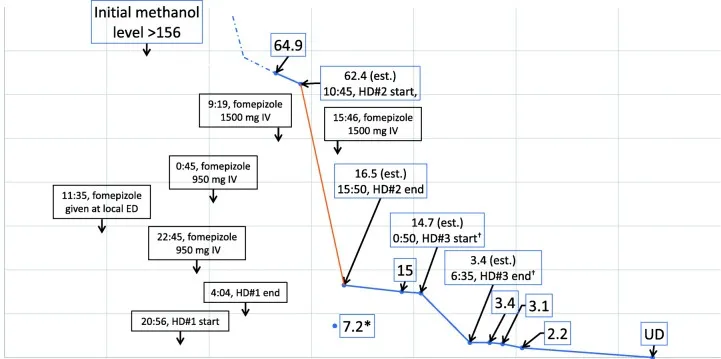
Methanol levels (measured and estimated) and treatment events. Included are measured methanol levels as well as estimated levels at the start and end of hemodialysis treatments #2 and #3. The drop in methanol levels during the Tablo treatment (HD#2) is highlighted in orange. The estimated methanol levels at the start and end of HD#2 and HD#3 were calculated assuming an endogenous methanol half-life (in the presence of ADH inhibition) of 52 h. ADH, alcohol dehydrogenase; ED, emergency department; HD, hemodialysis; UD, undetectable. *This level of 7.2 mmol/L (23 mg/dL) was drawn off of the dialysis catheter during treatment and is felt to be spurious. Note that there was an 85-min interruption in HD#3 which is not graphically depicted.
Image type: chart (chart)